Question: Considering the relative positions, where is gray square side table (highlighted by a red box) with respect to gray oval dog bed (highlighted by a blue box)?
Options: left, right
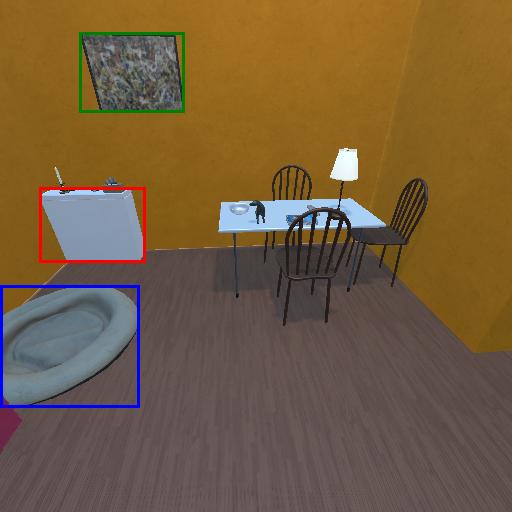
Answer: left